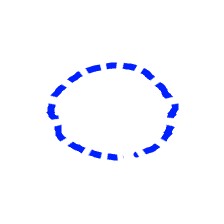
Shape: circle